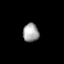
Tissue: lung
Cell type: Epithelial cells
Senescence score: 0.1456
Nuclear area (px): 287
Mean DAPI intensity: 163.233